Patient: sex M, age 35
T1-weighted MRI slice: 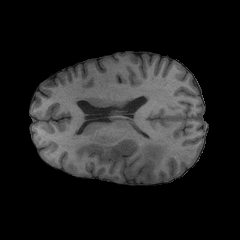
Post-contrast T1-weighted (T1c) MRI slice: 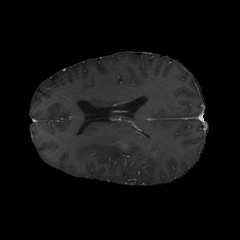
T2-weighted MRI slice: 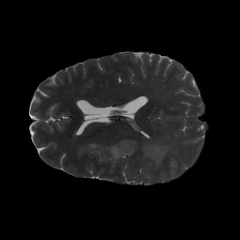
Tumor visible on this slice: yes
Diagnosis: Astrocytoma, IDH-mutant
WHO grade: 4